Question: Say we have some data like so:
'''
df <- as.data.frame(matrix(ncol=4, nrow=12))
colnames(df) <- c("week", "hour", "fill", "day")
df$day <- rep(c("S", "S", "M", "M", "T", "T"), 2)
df$hour <- rep(seq(1,2,1),6)
df$week <- c(rep(seq(3,4,1),3), rep(seq(5,6,1), 3))
df$fill <- seq(1,120, 10)
print(df)
'''
| week | hour | fill | day |
| ---- | ---- | ---- | --- |
| 3 | 1 | 1 | S |
| 4 | 2 | 11 | S |
| 3 | 1 | 21 | M |
| 4 | 2 | 31 | M |
| 3 | 1 | 41 | T |
| 4 | 2 | 51 | T |
| 5 | 1 | 61 | S |
| 6 | 2 | 71 | S |
| 5 | 1 | 81 | M |
| 6 | 2 | 91 | M |
| 5 | 1 | 101 | T |
| 6 | 2 | 111 | T |
And we go to plot it with ggplot2.
'''
ggplot(df, aes(x=hour, y =day, fill=fill))+
geom_tile()+
scale_x_continuous(breaks=seq(1,10,1))+
scale_fill_viridis_c()
'''

How does ggplot decide what to fill each "point" with? In this case, the "point" at 1, M is equal to both 21 and 81 in the dataframe.
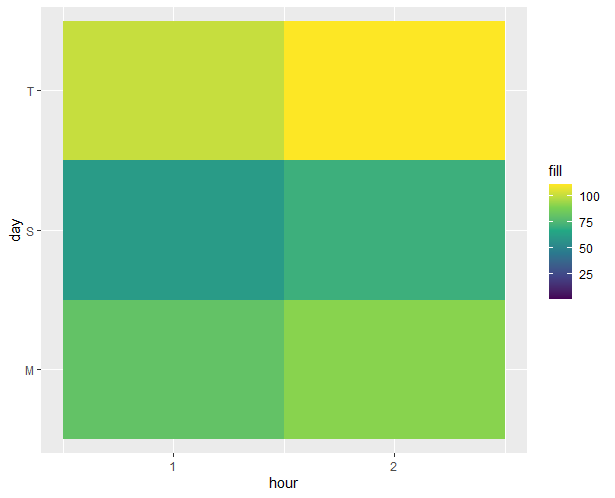
Answer: 'ggplot' doesn't need to decide fill value to draw. It draws them all. The tiles are opaque, so you can only see the last tile drawn in a particular position. Typically this is just down to where the data point is within your data frame, with the points coming later being drawn on top of those that come first.
We can see this by simply inverting our data frame. In the default ordering we see only the last 6 rows:
'''
ggplot(df, aes(x=hour, y =day, fill=fill))+
geom_tile()+
scale_x_continuous(breaks=seq(1,10,1))+
scale_fill_viridis_c(limits = c(0, 120))
'''

But if we reverse the rows we see the first 6:
'''
ggplot(df[12:1, ], aes(x=hour, y =day, fill=fill))+
geom_tile()+
scale_x_continuous(breaks=seq(1,10,1))+
scale_fill_viridis_c(limits = c(0, 120))
'''

To show that the twelve tiles are all really "there", we can build the plot into a grob tree (as ggplot does during its print method):
'''
p <- ggplot(df, aes(x=hour, y =day, fill=fill))+
geom_tile()+
scale_x_continuous(breaks=seq(1,10,1))+
scale_fill_viridis_c(limits = c(0, 120))
g <- ggplot_gtable(ggplot_build(p))
'''
If we locate the 'rectgrob's used to display our tiles, we will see that there are twelve of them. For example, here are the graphical parameters for all 12:
'''
g$grobs[[6]]$children[[3]]$gp
#> $col
#> [1] NA NA NA NA NA NA NA NA NA NA NA NA
#>
#> $fill
#> [1] "#440556" "#46256B" "#433D80" "#3E5489" "#36698C" "#2B7E8D" "#2B9289" "#23A684" "#50B773"
#> [10] "#6EC85E" "#99D64A" "#D0E03A"
#>
#> $lwd
#> [1] <PHONE> <PHONE> <PHONE> <PHONE> <PHONE> <PHONE> <PHONE> <PHONE> <PHONE>
#> [10] <PHONE> <PHONE> <PHONE>
#>
#> $lty
#> [1] 1 1 1 1 1 1 1 1 1 1 1 1
#>
#> $linejoin
#> [1] "mitre"
#>
#> $lineend
#> [1] "butt"
'''
<URL>